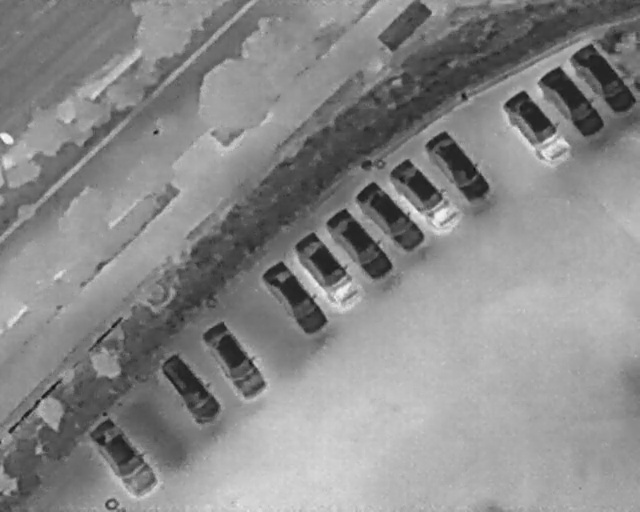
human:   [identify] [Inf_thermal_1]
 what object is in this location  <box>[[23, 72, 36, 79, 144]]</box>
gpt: <ref>1 medium car at the bottom left</ref>

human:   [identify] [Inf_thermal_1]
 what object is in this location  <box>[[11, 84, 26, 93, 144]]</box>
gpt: <ref>1 large car at the bottom left</ref>

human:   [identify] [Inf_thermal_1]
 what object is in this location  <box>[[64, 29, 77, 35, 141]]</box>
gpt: <ref>1 medium car at the right</ref>

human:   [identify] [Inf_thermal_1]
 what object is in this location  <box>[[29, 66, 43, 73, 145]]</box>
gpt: <ref>1 medium car at the bottom</ref>